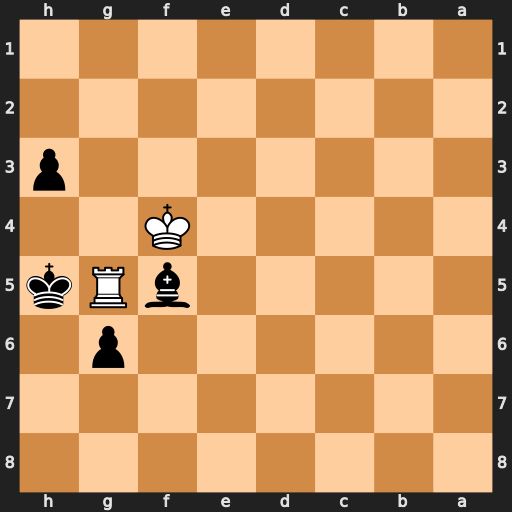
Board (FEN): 8/8/6p1/5bRk/5K2/7p/8/8
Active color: b
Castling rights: -
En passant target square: -
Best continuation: Kh4 Rg1 h2 Rh1 Kh3